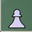
Piece: wP